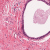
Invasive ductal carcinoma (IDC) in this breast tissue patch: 0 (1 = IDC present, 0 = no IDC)